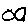
Label: fish